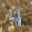
Label: 4